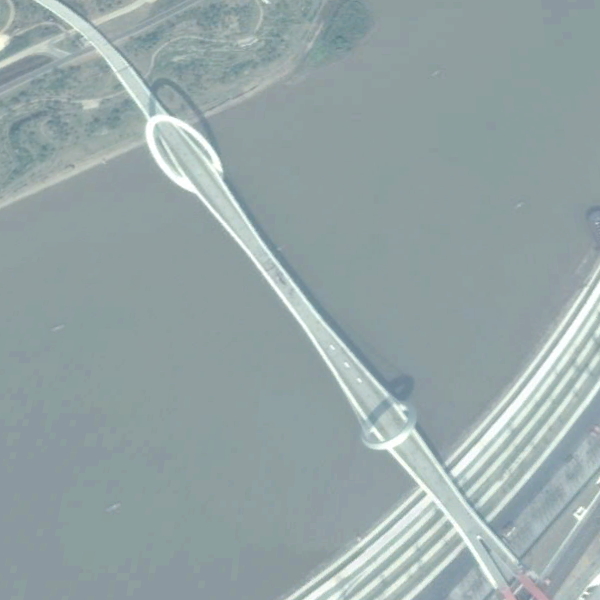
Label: Bridge